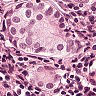
Metastatic tissue present: yes